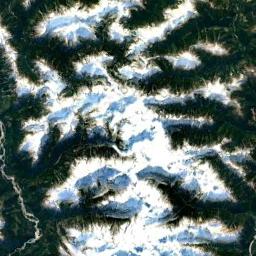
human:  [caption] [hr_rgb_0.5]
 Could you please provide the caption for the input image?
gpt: The snowberg is covered with snow .

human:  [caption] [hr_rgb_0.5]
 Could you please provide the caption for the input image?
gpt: The snowberg is partly covered with snow and ice and partly covered with vegetation .

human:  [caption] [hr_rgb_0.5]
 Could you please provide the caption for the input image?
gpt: The snow berg is consist of bare land and white snow .

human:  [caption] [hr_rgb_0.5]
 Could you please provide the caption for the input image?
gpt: Only the peaks of the snow-capped mountains are covered with snow .

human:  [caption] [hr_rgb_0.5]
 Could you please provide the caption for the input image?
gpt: There are much snow and some green land on the snowberg .